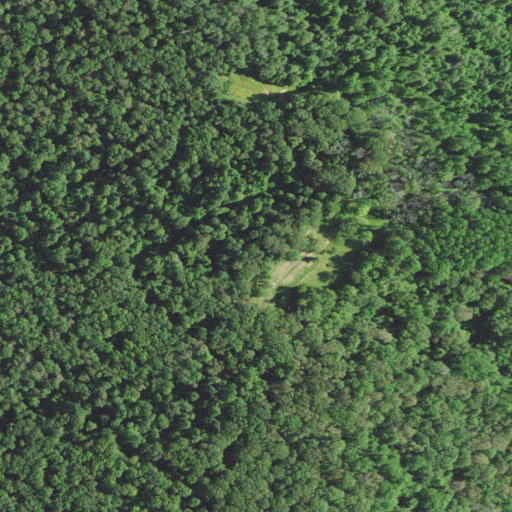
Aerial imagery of mountain in West Virginia named Jones Mountain containing only deciduous forest